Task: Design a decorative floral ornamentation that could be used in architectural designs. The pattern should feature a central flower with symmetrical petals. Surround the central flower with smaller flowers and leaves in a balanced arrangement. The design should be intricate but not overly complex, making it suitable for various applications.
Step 1469:
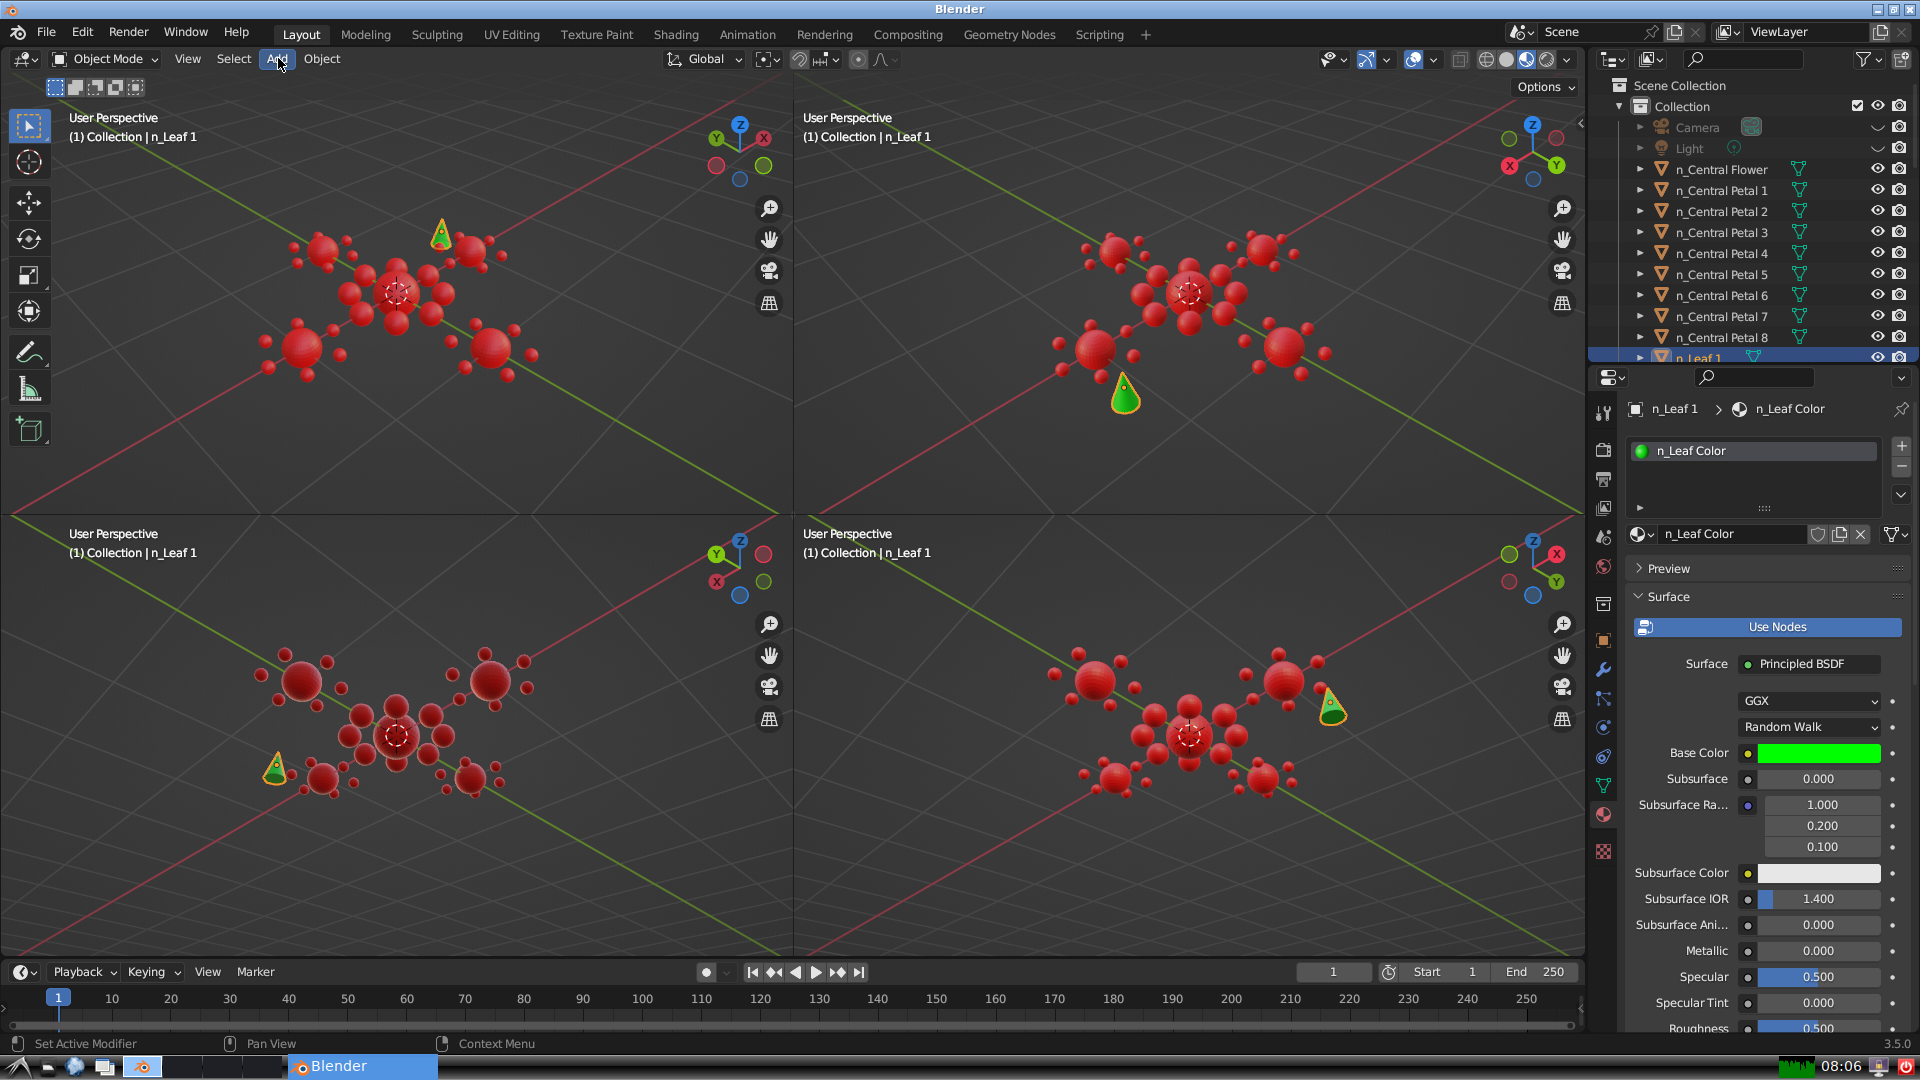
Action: click: no